Field crop: maize
Growth stage: 1
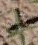
Species: atriplex